Interaction volume radius: 10 \u00c5
Interaction volume height: 10 \u00c5
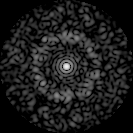
Disorder parameter: 0.8447